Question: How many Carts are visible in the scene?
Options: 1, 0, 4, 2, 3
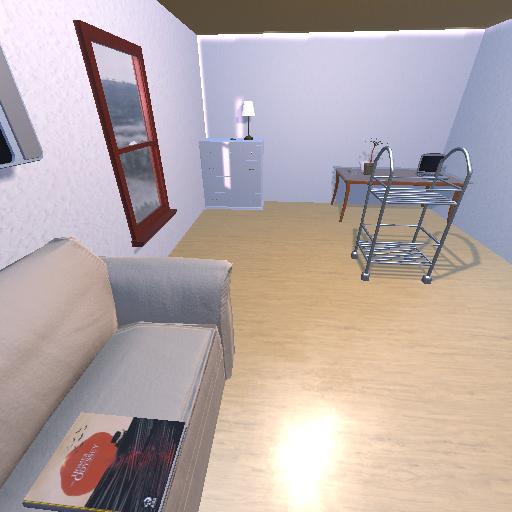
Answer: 1